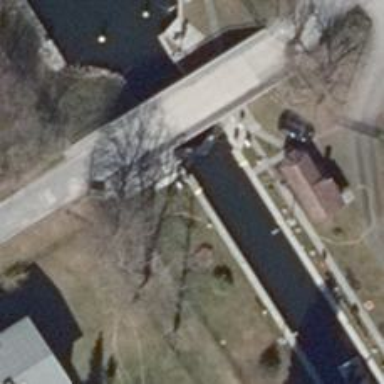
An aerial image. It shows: Lock gate on waterway.